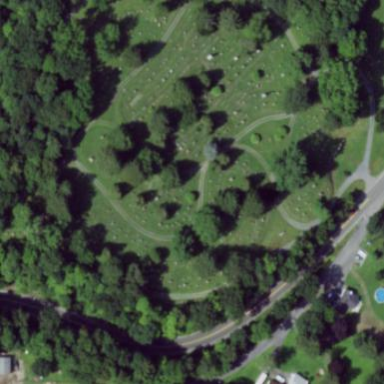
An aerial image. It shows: Cemetery.